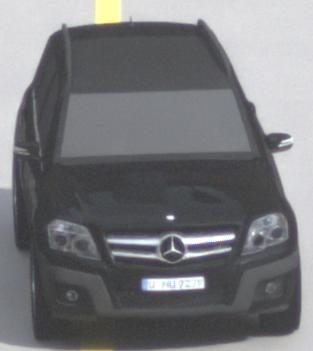
Make: Mercedes-Benz
Model: GLK 280
Detailed model: GLK-Class (204)
Model produced from: 2008/10
Model produced until: 2009/04
Doors: 5
Color: black
Road condition: dry road
Daytime: morning or afternoon
Contrast: low contrast